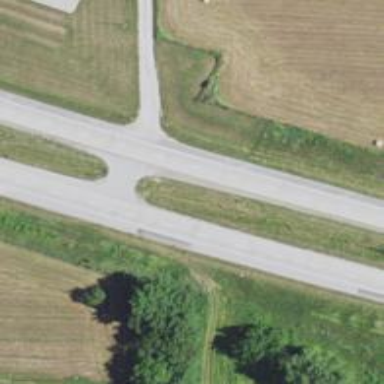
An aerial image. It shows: Trunk link highway.